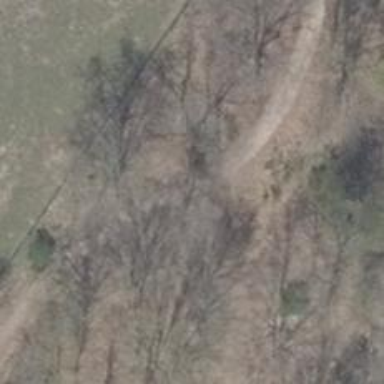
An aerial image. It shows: Sandy path.